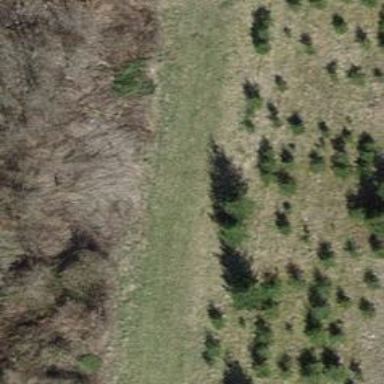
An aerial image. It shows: Grass track with grade5 track type.